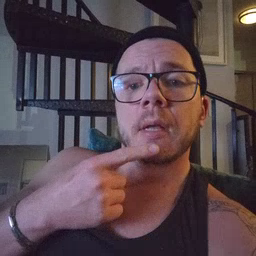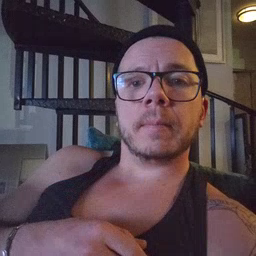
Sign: say